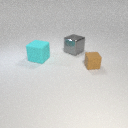
large cyan rubber cube behind small brown rubber cube